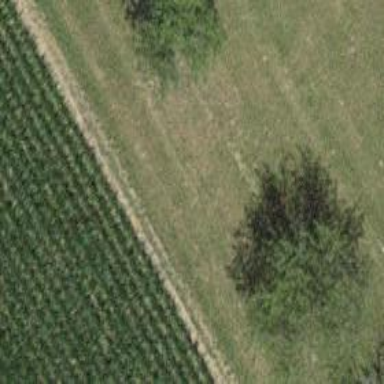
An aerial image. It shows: Mixed deciduous tree with variety of leaves.